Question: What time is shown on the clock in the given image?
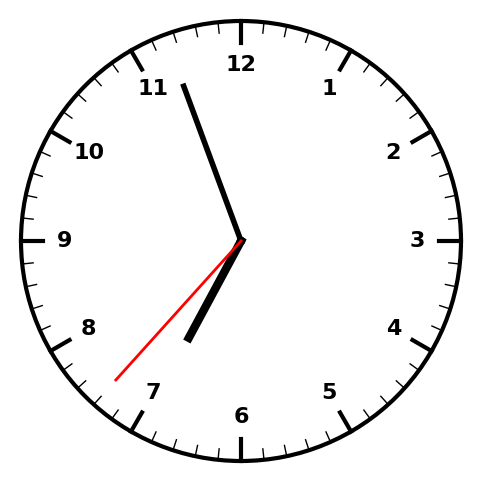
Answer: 06:56:37